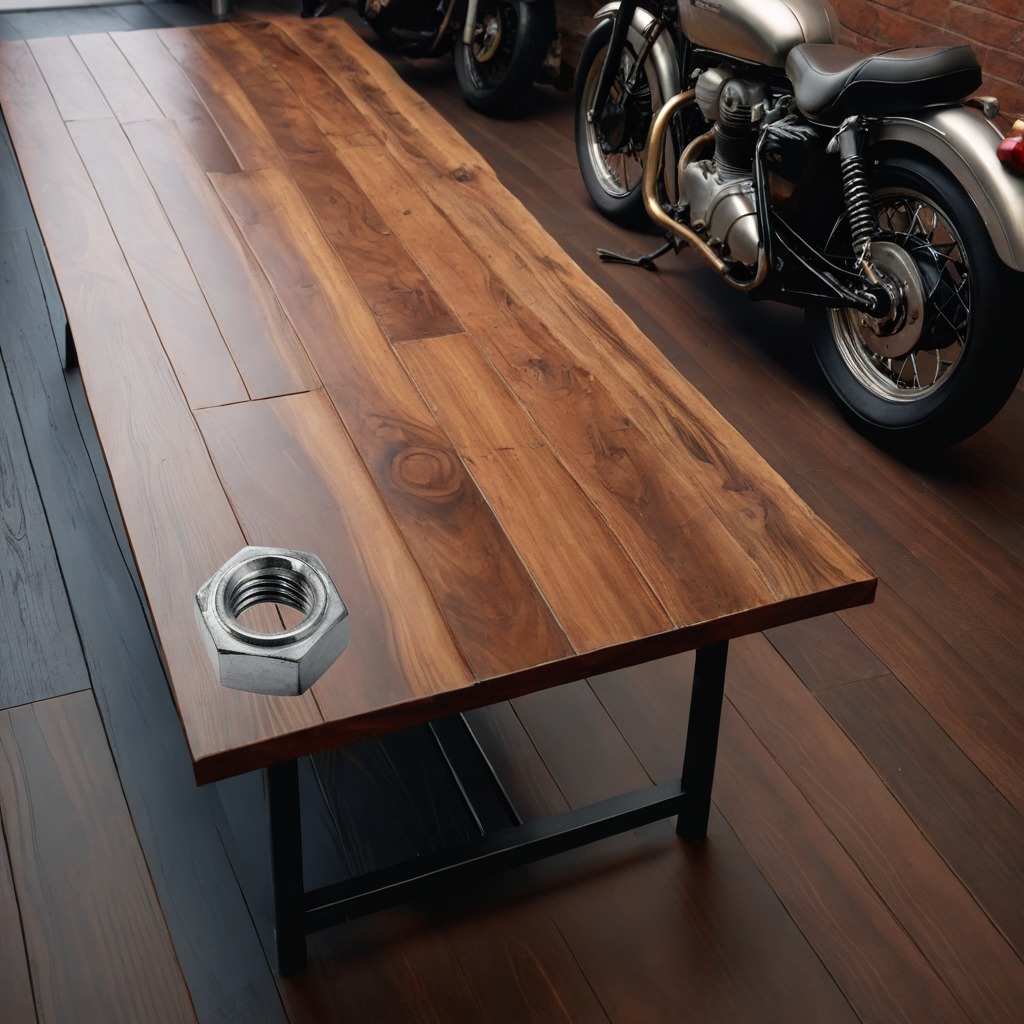
A metal nut is lying on the wooden table in a vintage motorcycle garage.